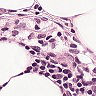
Metastatic tissue present: no